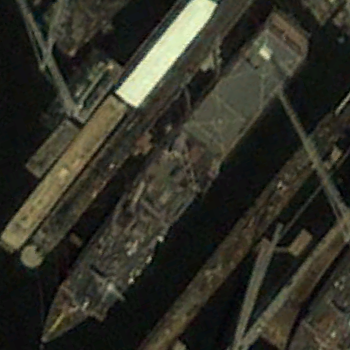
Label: combat